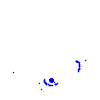
Particle: electron